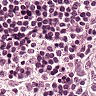
Metastatic tissue present: no